Field crop: maize
Growth stage: 2
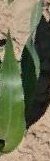
Species: maize